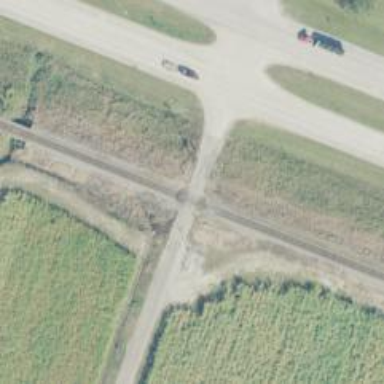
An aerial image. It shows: Level crossing along the railway.